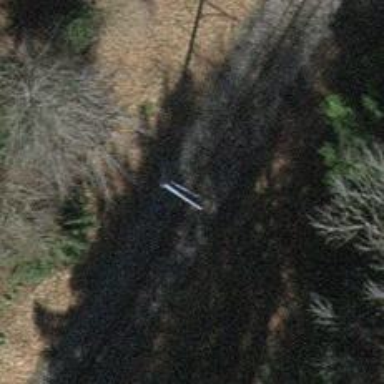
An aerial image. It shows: Railway milestone.